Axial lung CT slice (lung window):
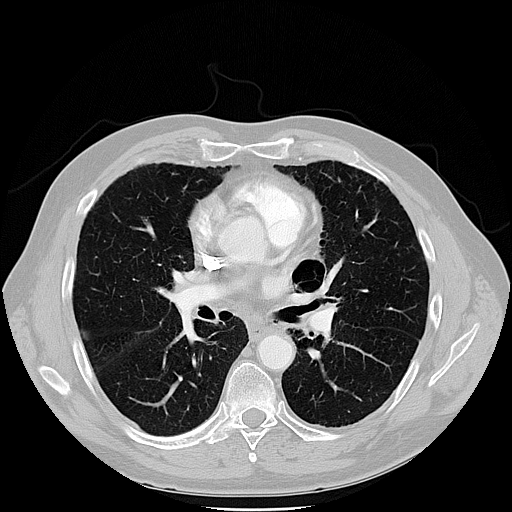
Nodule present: no